Aerial crown-view tile of a tropical tree (Barro Colorado Island, Panama), acquired 20250317:
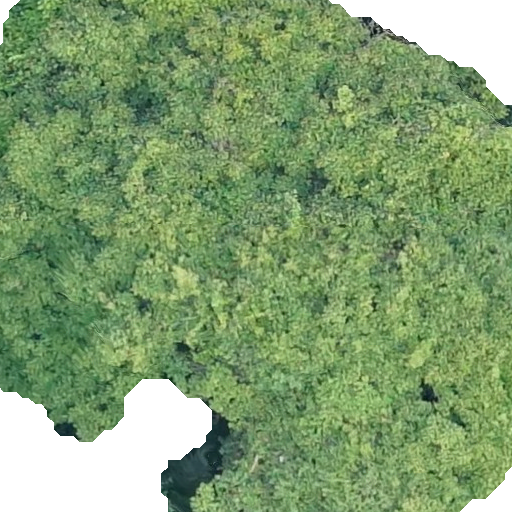
Species: Tachigali panamensis
GBIF accepted scientific name: Tachigali panamensis
Crown area: 480.104 m²